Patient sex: F
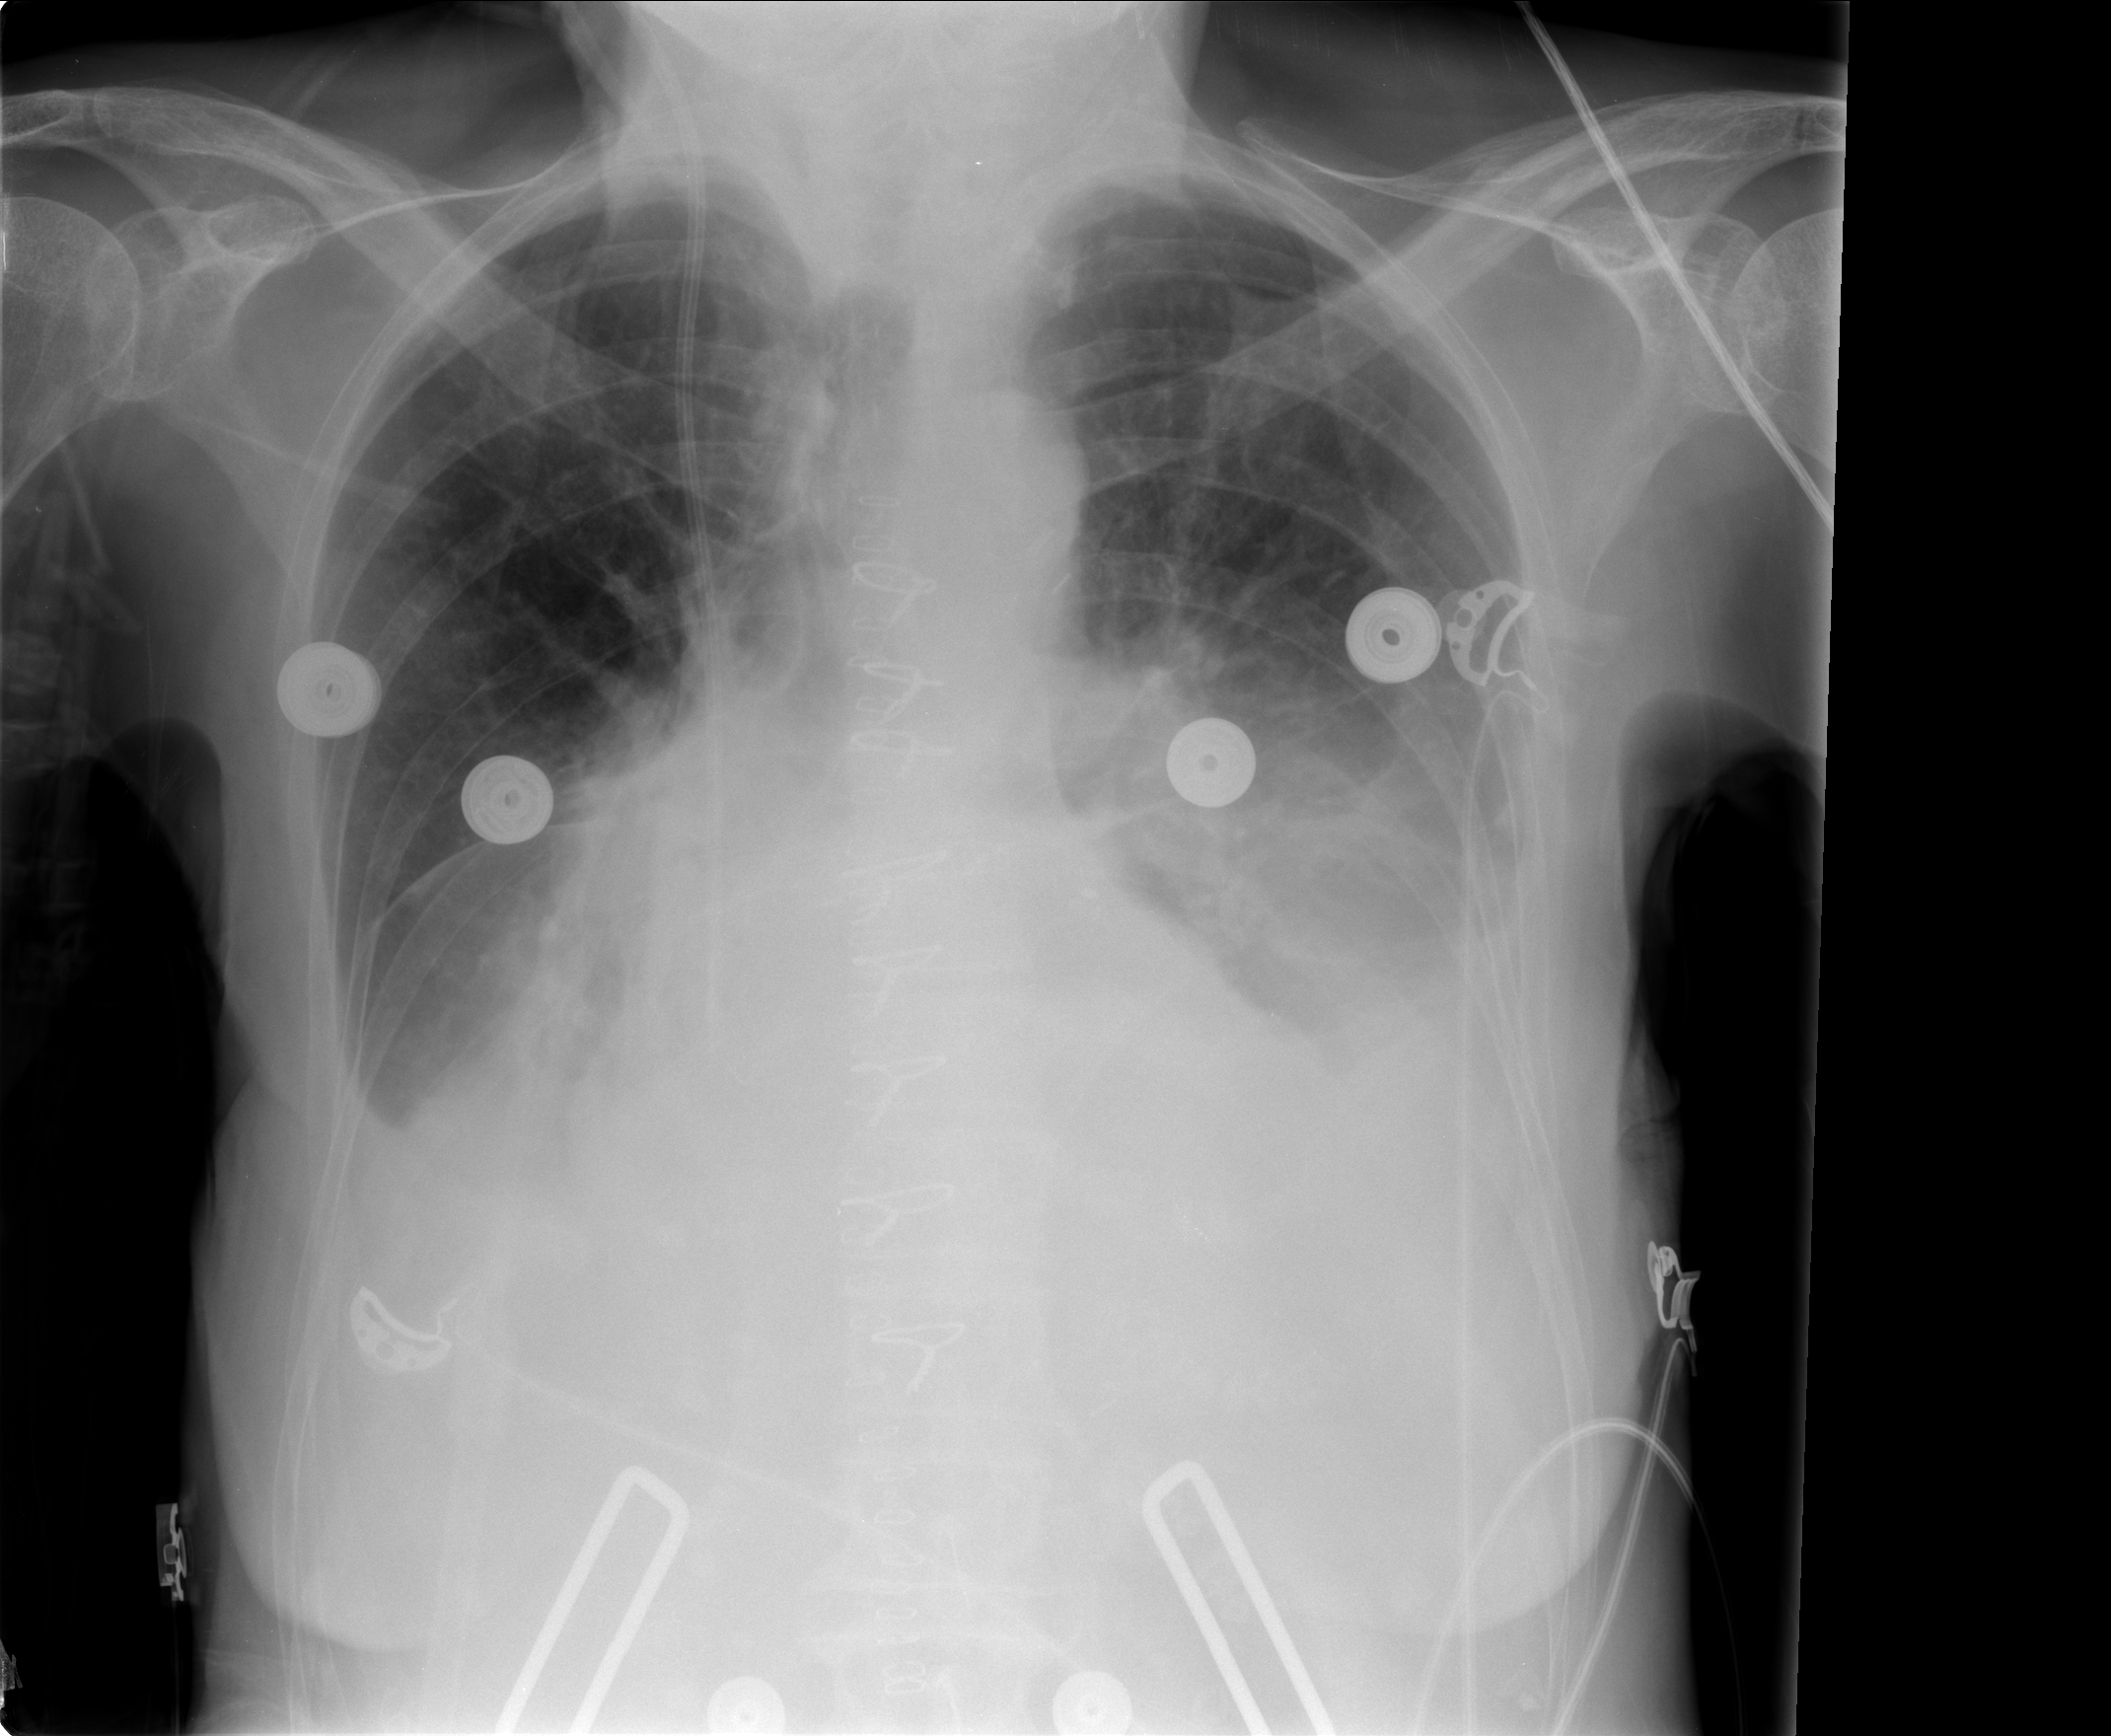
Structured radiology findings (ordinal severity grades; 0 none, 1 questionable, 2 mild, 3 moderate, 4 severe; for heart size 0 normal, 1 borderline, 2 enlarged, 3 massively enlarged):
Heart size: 2
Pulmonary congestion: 2
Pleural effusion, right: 2
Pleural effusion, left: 3
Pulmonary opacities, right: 1
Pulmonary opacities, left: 1
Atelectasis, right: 2
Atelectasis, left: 3